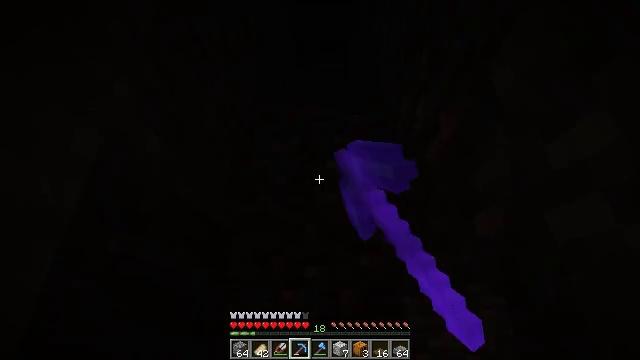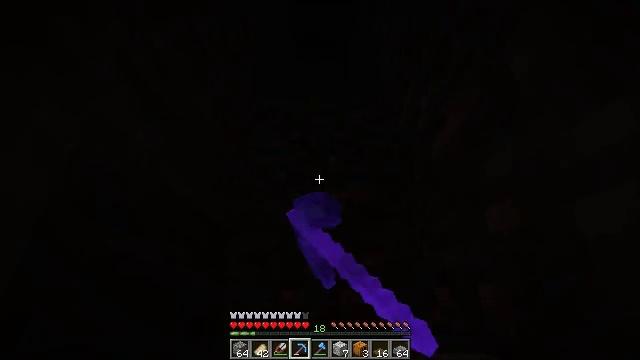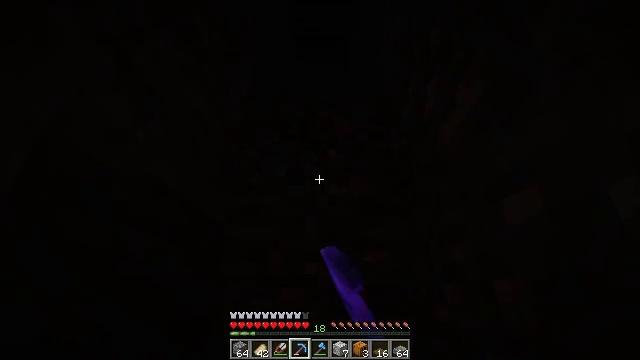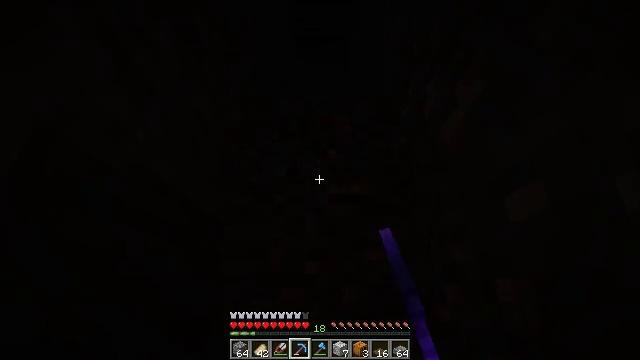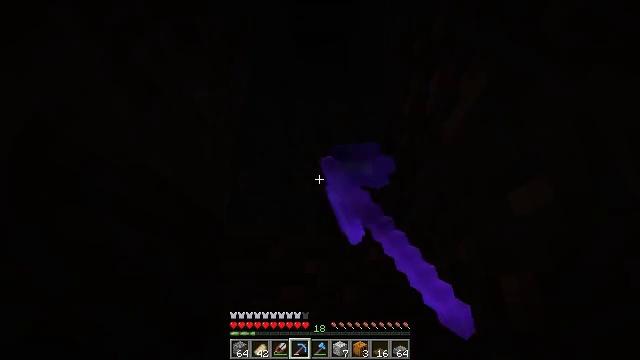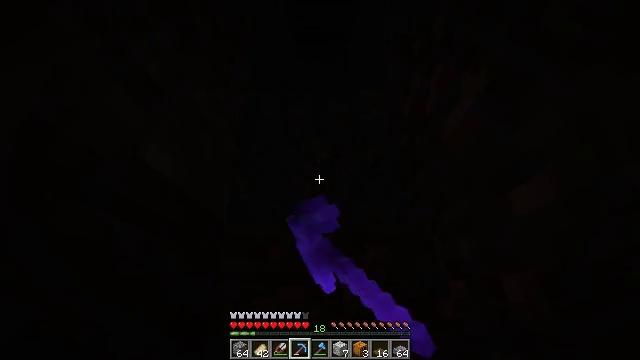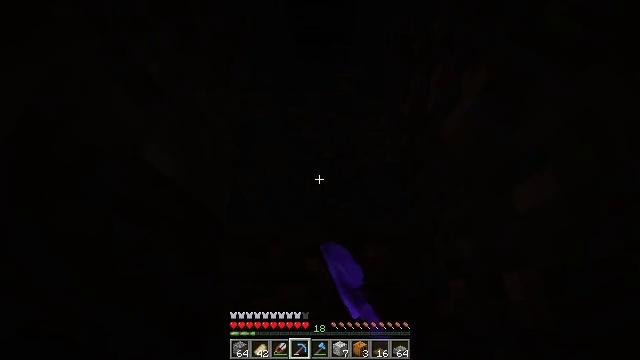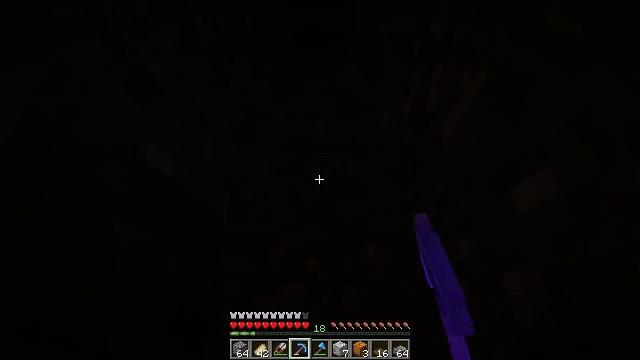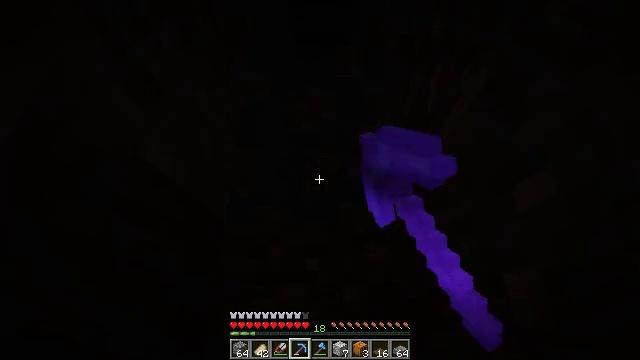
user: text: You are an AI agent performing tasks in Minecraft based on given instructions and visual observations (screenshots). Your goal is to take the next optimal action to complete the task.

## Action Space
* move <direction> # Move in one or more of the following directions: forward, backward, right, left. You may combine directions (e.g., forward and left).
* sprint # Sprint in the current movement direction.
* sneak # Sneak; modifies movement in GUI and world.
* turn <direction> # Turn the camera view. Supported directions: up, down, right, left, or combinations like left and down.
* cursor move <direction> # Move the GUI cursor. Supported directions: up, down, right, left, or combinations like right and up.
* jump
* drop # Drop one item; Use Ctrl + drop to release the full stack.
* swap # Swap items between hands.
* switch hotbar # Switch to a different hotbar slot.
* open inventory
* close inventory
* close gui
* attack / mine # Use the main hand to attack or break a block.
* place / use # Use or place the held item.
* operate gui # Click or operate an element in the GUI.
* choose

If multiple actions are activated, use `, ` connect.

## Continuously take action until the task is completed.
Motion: motion action
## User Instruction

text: Break the iron ore with a tool.
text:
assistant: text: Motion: attack / mine
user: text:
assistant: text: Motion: attack / mine
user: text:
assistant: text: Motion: attack / mine
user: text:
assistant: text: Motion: attack / mine
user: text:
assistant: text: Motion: attack / mine
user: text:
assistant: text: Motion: attack / mine
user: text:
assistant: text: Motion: attack / mine
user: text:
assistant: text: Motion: no_op
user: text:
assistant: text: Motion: jump